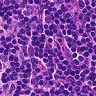
Metastatic tissue present: no